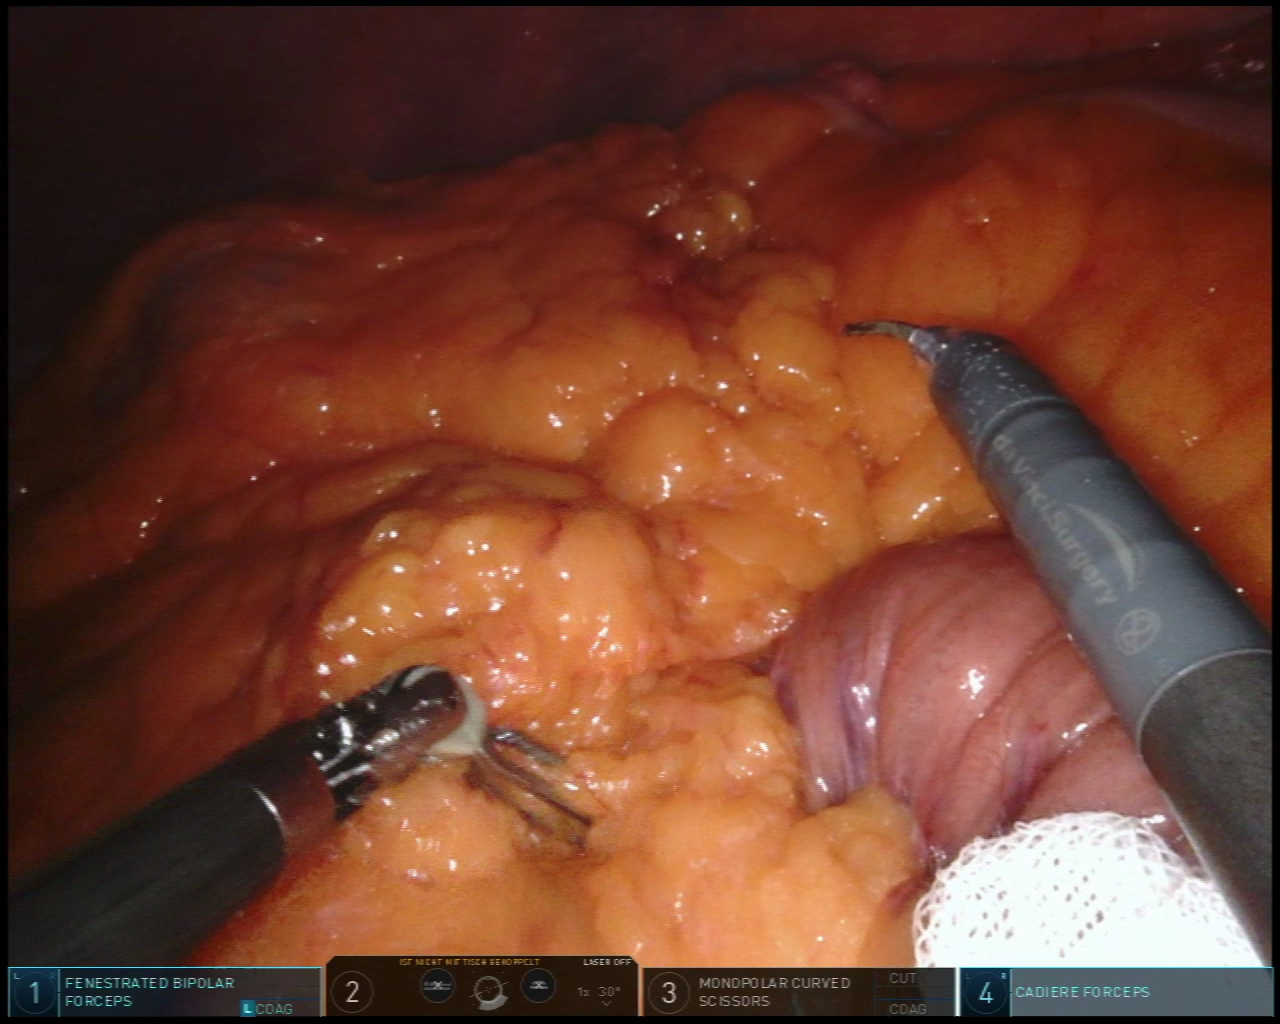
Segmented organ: abdominal_wall
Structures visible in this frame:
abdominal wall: yes
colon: no
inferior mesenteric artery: no
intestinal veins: no
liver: no
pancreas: no
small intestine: no
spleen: no
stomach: yes
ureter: no
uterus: no
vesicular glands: no